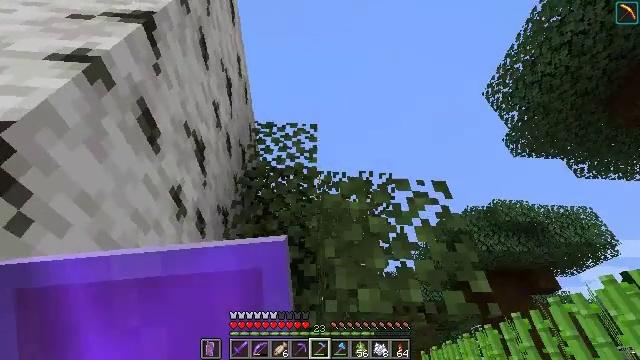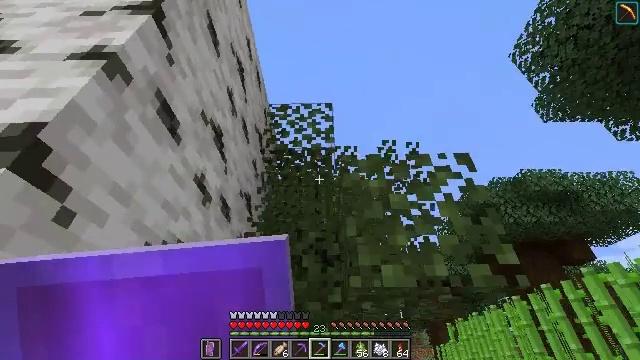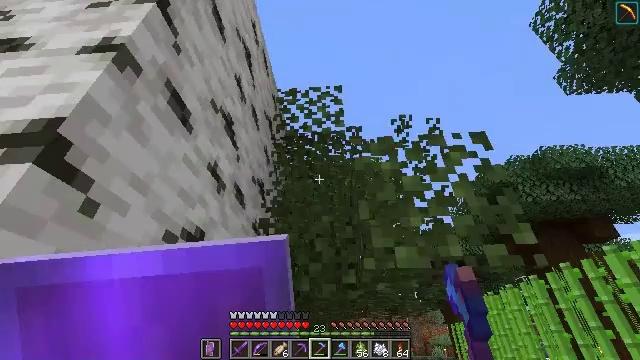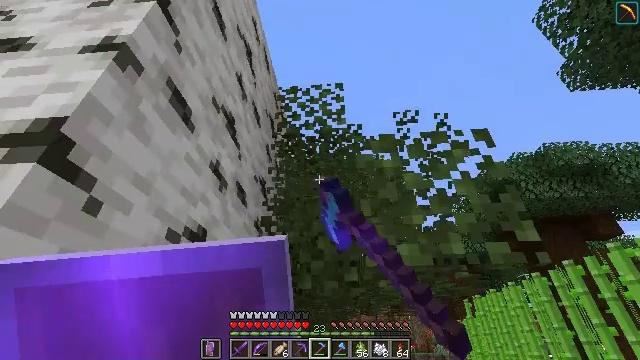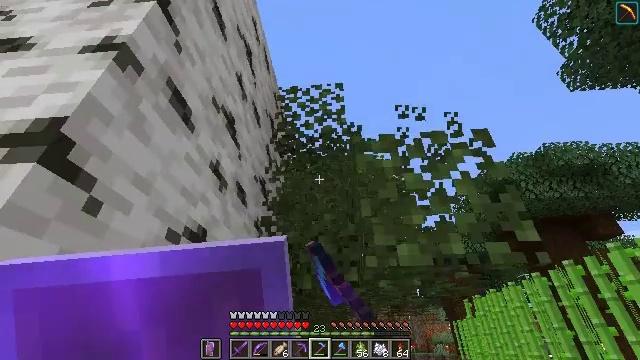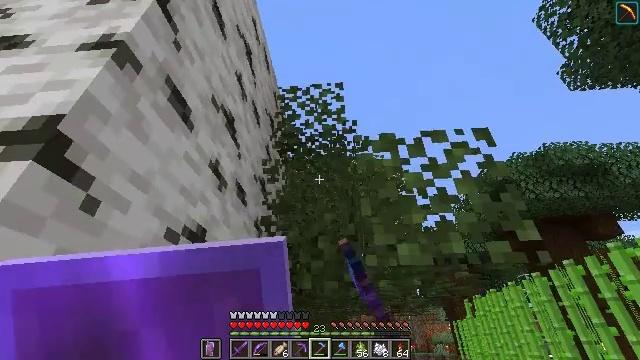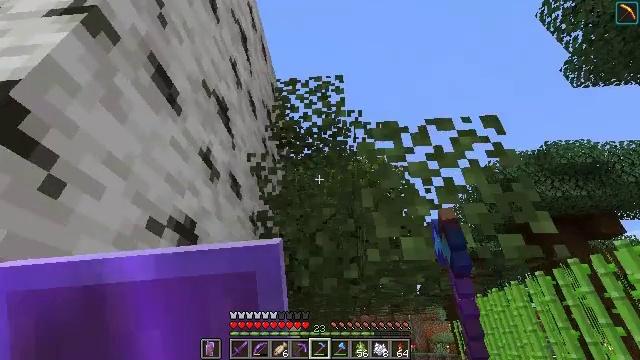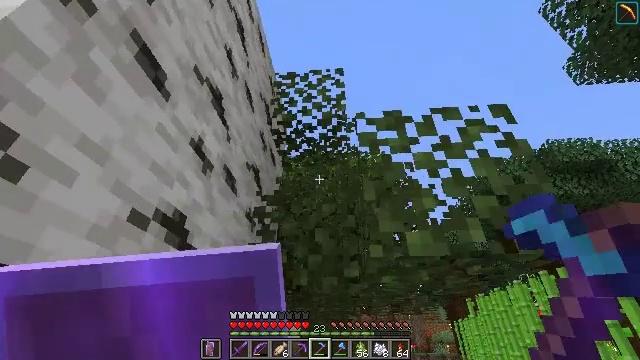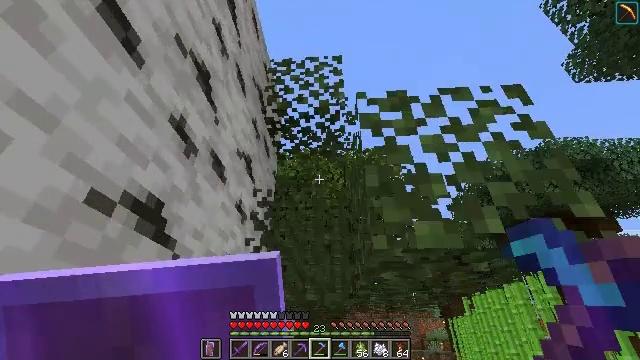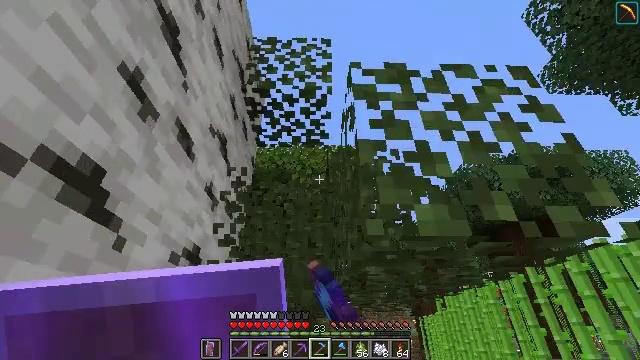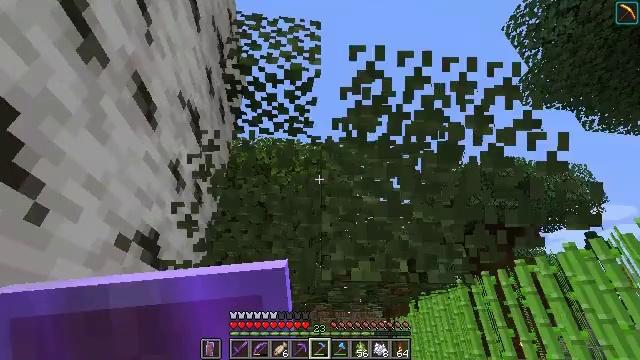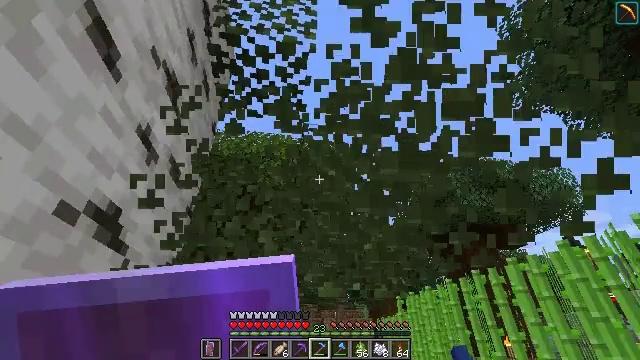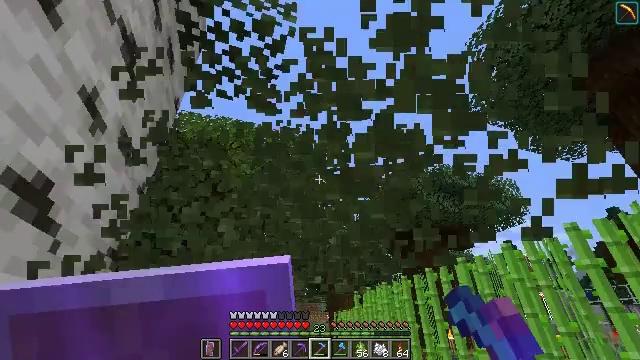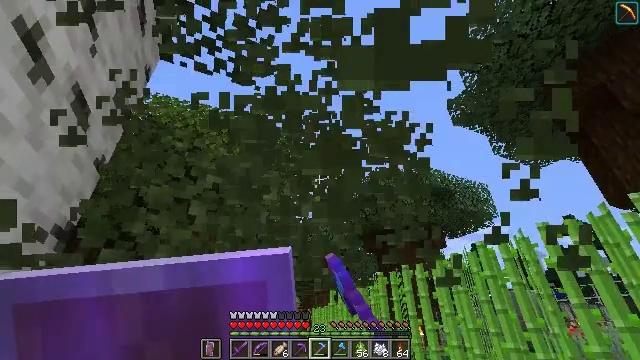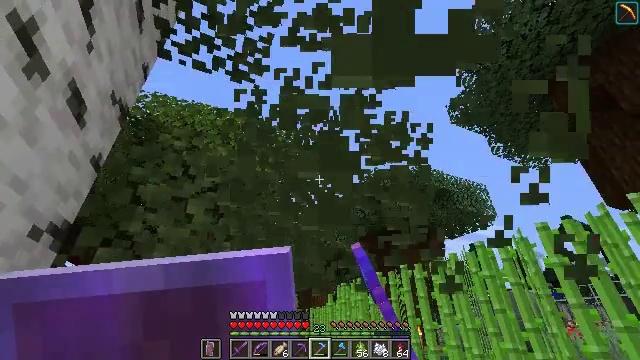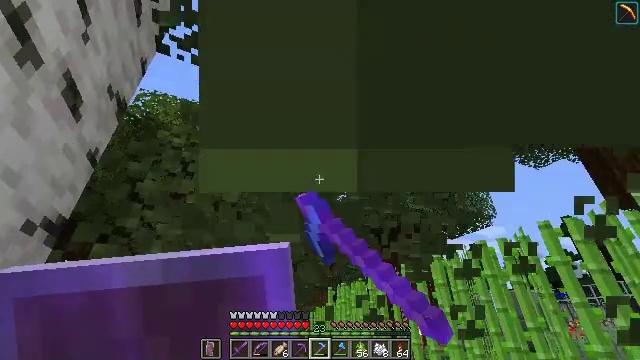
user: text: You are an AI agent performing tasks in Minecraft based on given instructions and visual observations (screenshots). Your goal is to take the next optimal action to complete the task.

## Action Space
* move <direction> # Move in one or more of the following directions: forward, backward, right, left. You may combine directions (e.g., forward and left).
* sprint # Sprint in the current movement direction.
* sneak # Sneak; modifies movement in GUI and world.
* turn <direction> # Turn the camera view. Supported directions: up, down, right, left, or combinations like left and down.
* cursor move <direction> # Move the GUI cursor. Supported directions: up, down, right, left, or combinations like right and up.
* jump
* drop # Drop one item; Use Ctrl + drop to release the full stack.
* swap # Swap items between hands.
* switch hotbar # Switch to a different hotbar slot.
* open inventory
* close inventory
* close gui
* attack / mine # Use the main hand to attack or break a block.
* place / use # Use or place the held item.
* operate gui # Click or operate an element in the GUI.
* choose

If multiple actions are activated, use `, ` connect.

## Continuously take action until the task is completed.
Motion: motion action
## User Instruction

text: Collect birch leaves from the tree.
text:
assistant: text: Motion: turn left and down, attack / mine
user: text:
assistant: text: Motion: turn left and down, attack / mine
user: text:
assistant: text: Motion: attack / mine
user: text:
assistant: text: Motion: attack / mine
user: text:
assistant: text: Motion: move forward, attack / mine
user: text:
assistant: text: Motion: move forward, attack / mine
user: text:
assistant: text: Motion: move forward, attack / mine
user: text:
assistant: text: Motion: move forward, turn right, attack / mine
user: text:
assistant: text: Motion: move forward, turn right, attack / mine
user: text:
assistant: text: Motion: move forward, turn right, attack / mine
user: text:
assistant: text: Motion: move forward, turn right, attack / mine
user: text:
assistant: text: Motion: turn right and down, attack / mine
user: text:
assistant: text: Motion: turn right, attack / mine
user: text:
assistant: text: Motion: attack / mine
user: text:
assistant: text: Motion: attack / mine
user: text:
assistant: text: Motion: turn left, attack / mine
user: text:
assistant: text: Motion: turn left, attack / mine
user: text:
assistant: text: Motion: turn left, attack / mine
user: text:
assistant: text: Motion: move forward, turn left and down, attack / mine
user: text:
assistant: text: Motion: move forward, turn left and down, attack / mine
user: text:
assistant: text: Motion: move forward, turn left, attack / mine
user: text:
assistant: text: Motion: move forward, attack / mine
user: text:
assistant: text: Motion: move forward, attack / mine
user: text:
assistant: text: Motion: attack / mine
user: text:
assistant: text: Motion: attack / mine
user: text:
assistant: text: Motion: attack / mine
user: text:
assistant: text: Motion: turn right and up, attack / mine
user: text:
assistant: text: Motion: turn right and up, attack / mine
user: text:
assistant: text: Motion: turn right and up, attack / mine
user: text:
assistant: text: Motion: turn up, attack / mine